Question: I'm trying to port some python code to cython and I'm encountering some minor problems.
Below you see a code snippet (simplified example) of the code.
'''
cimport numpy as np
cimport cython
@cython.boundscheck(False) # turn of bounds-checking for entire function
@cython.wraparound(False)
@cython.nonecheck(False)
def Interpolation(cells, int nmbcellsx):
cdef np.ndarray[float,ndim=1] celle
cdef int cellnonzero
cdef int i,l
for i in range(nmbcellsx):
celle = cells[i].e
cellnonzero = cells[i].nonzero
for l in range(cellnonzero):
celle[l] = celle[l] * celle[l]
'''
I don't understand why the inner-most loop does not fully translate to C code (i.e. the last line, celle[l] = ...), see output from 'cython -a feedback':

What am I missing here?
Thanks a lot.
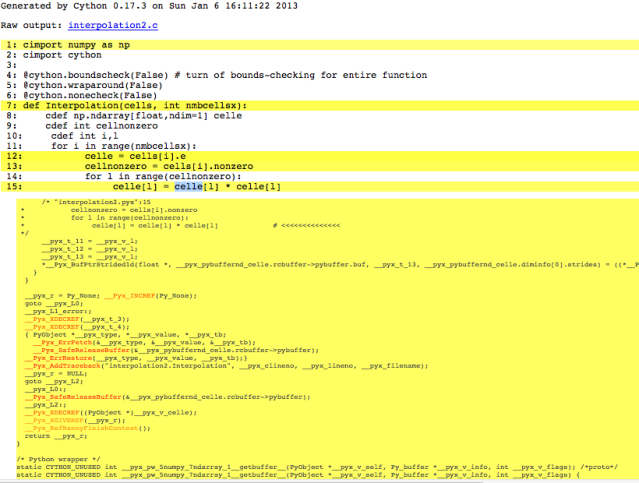
Answer: I finally realized that a simple "return 0" at the very end of the function solves this problem. However, this behaviour seems quite strange to me. Is this actually a bug?